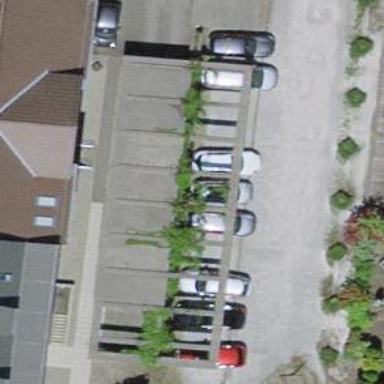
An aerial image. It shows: View of roof of building.